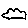
Label: cloud